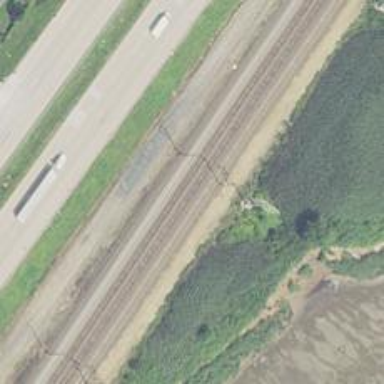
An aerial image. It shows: Railway track with contact lines for electrification.